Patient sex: M
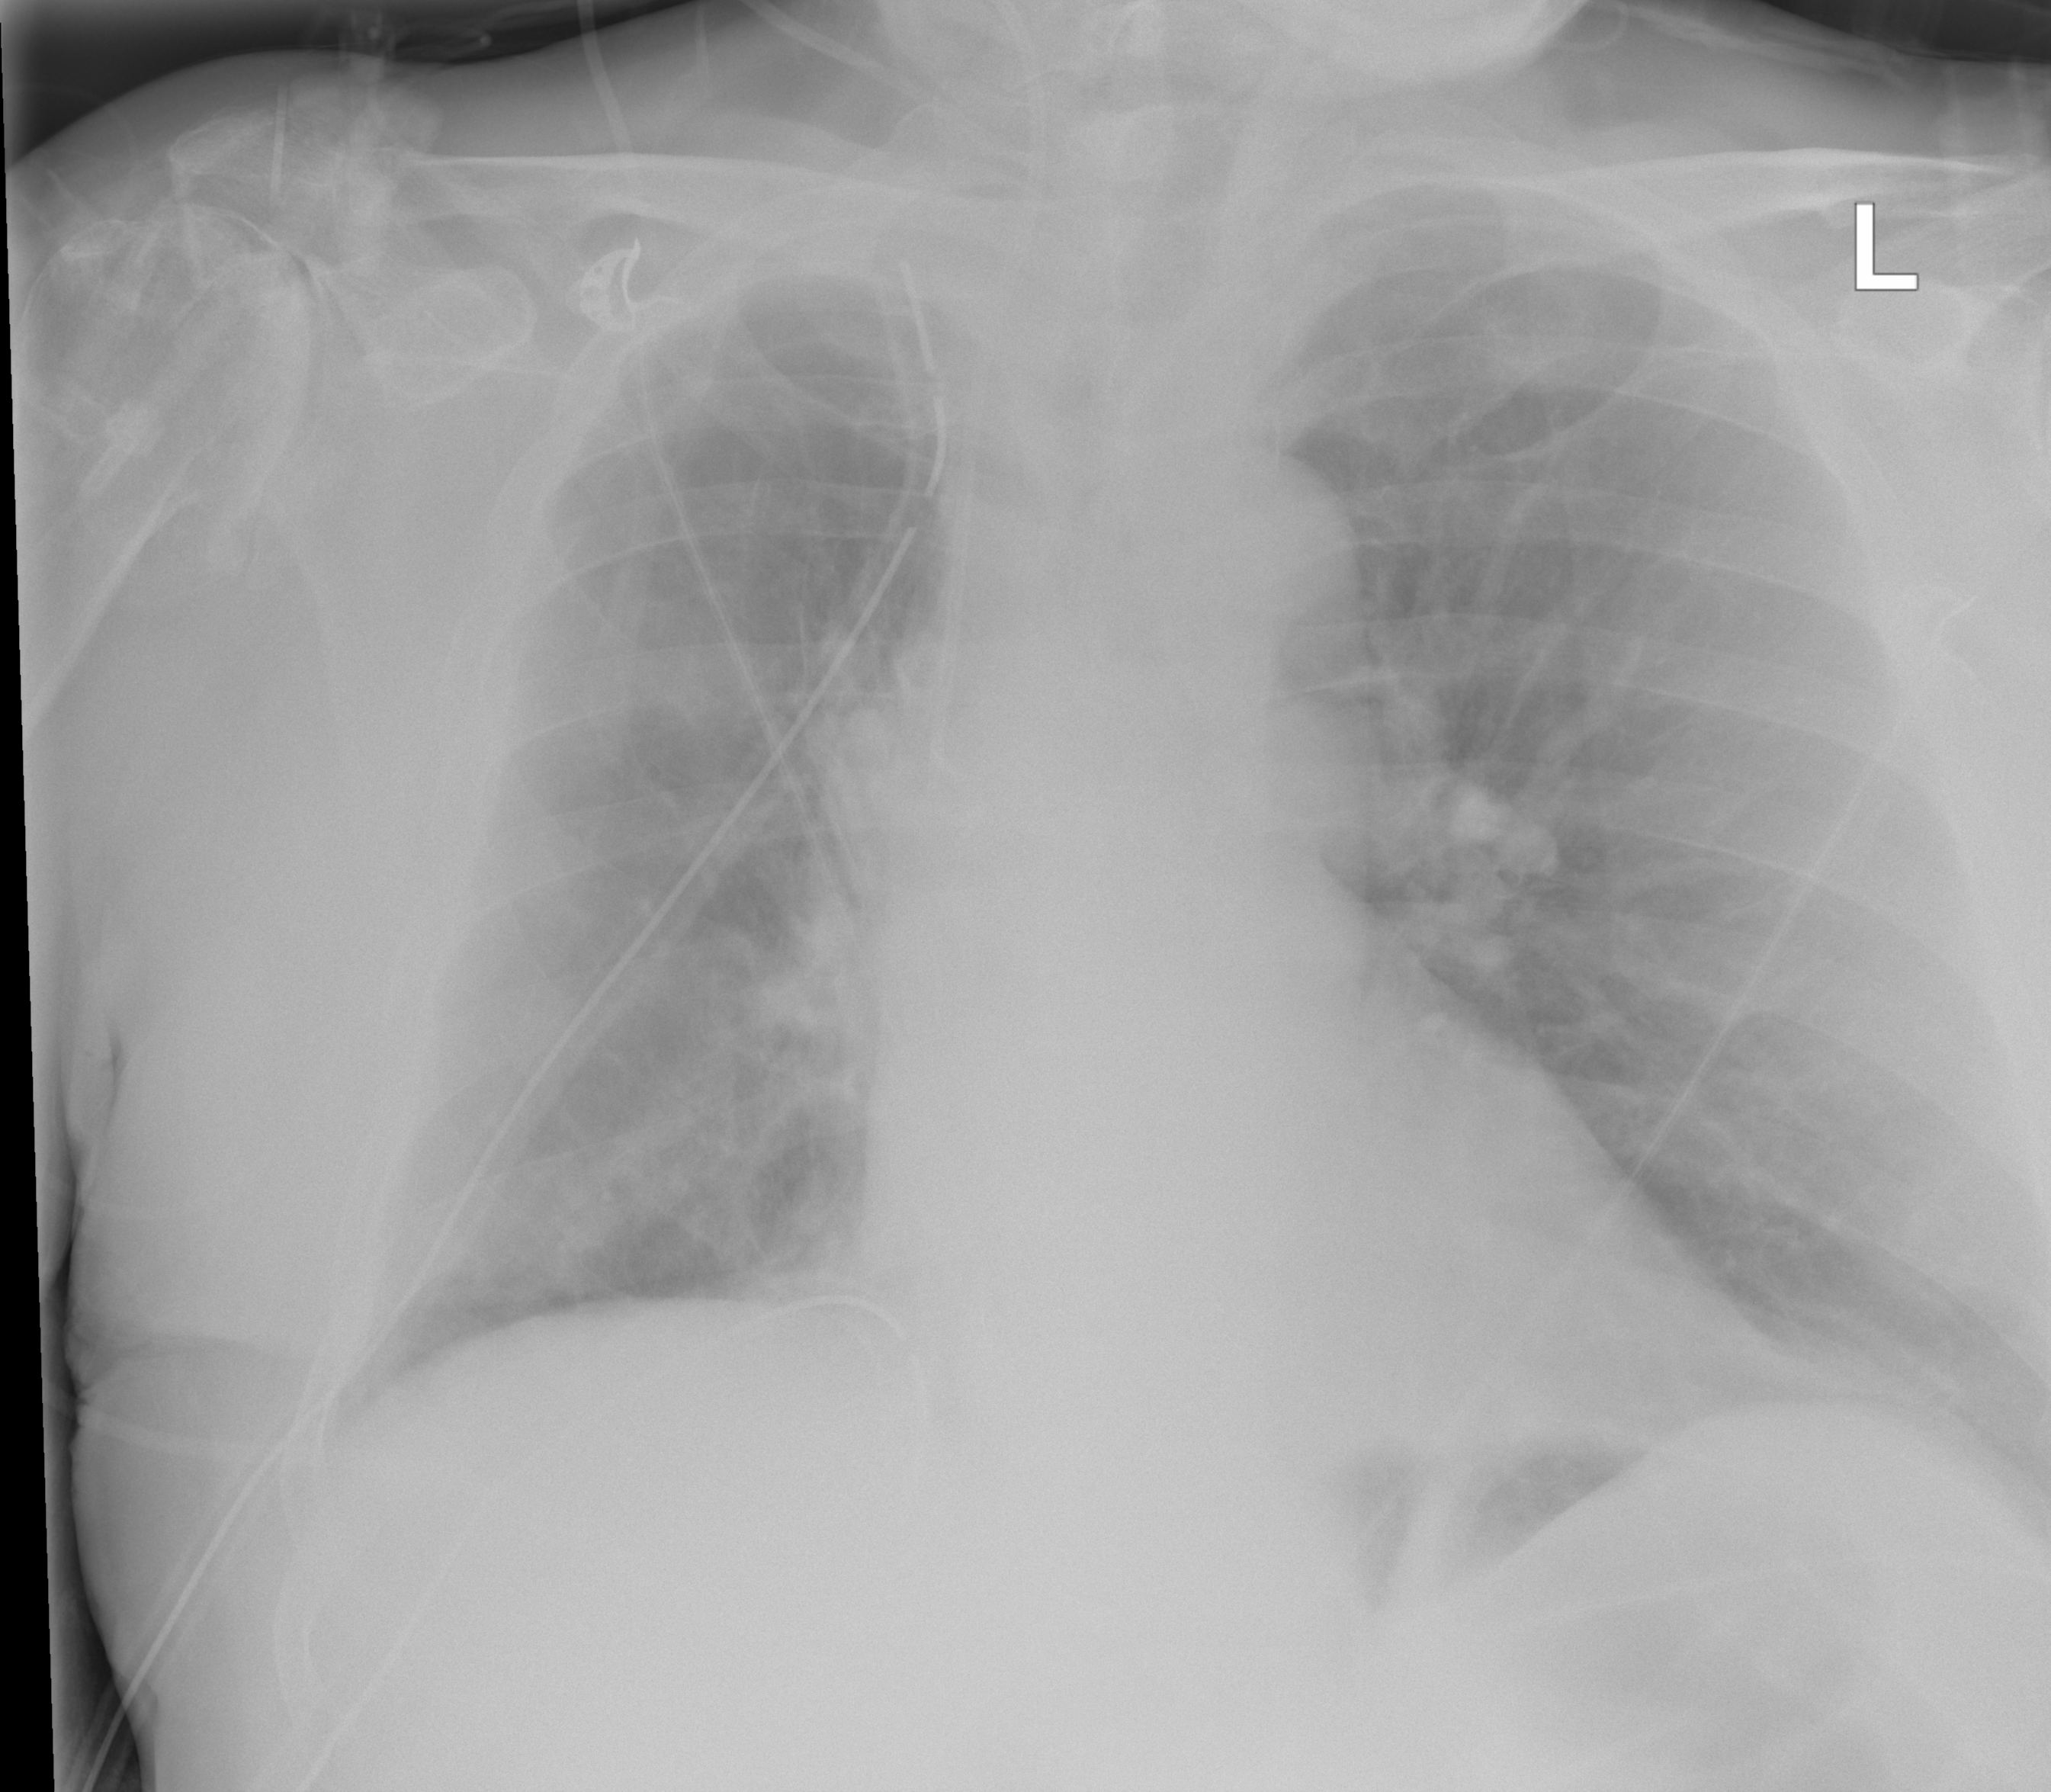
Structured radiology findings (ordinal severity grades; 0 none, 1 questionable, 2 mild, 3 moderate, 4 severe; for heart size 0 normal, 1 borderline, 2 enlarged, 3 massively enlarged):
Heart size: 0
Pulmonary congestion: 2
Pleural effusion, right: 0
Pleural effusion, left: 0
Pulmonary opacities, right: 0
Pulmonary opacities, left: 0
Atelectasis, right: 2
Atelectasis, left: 2